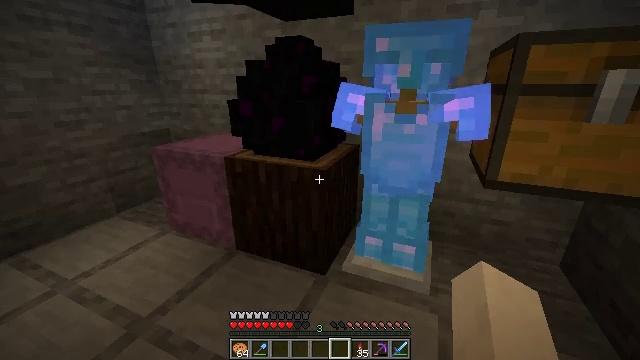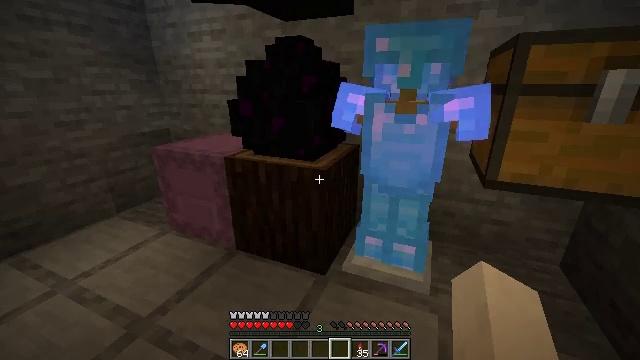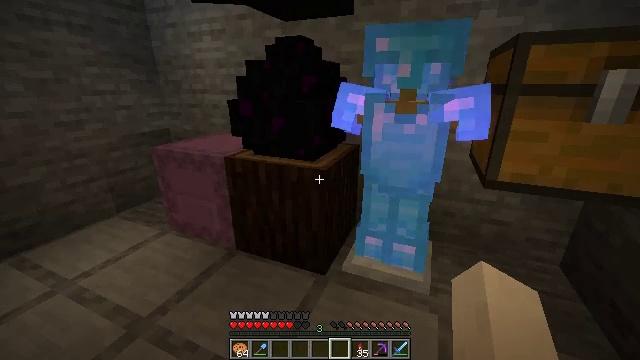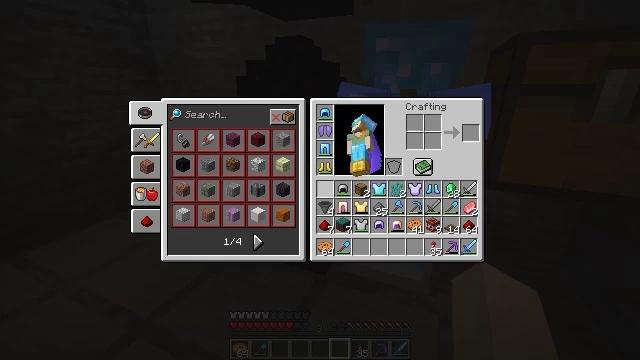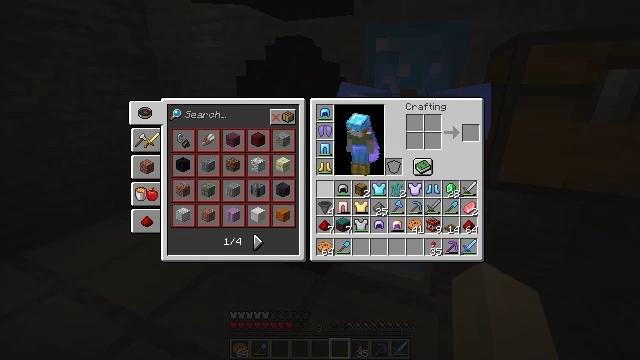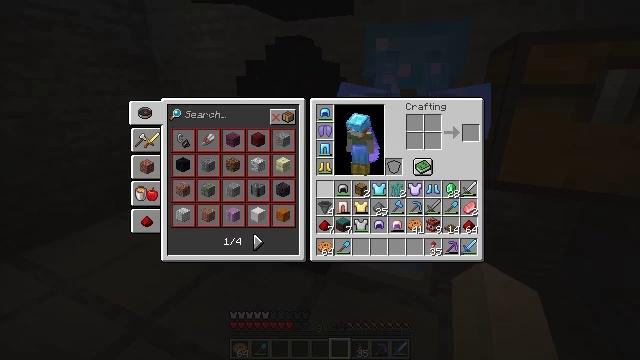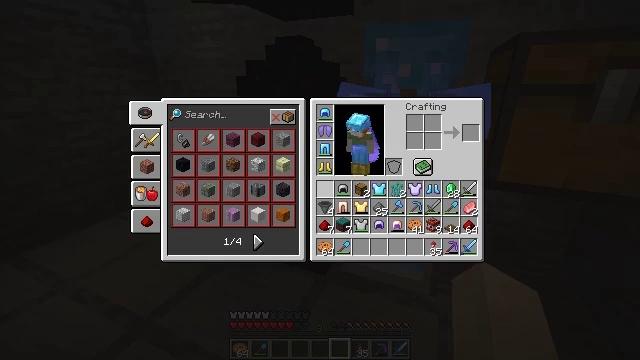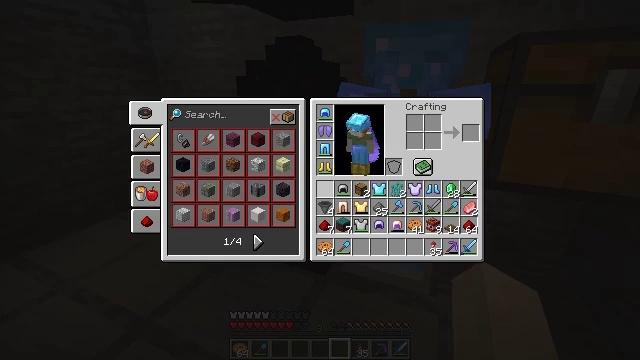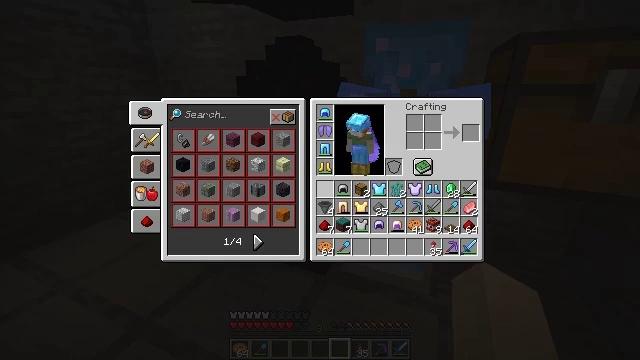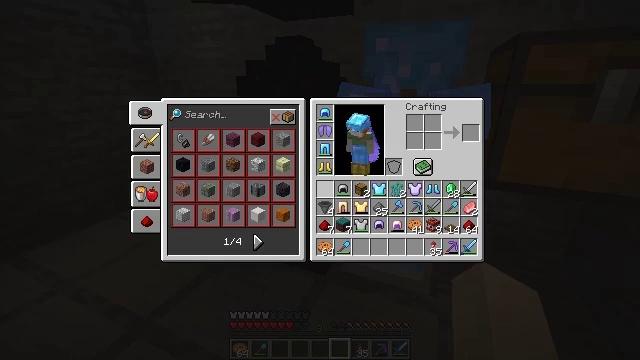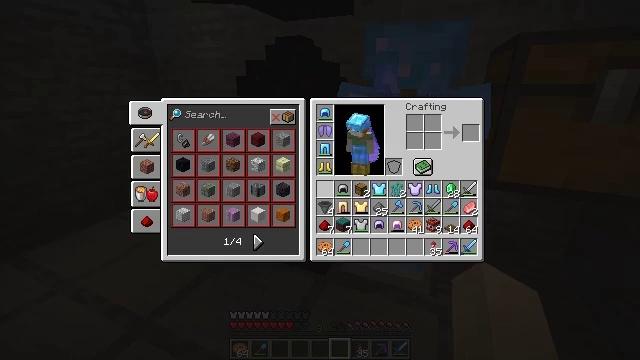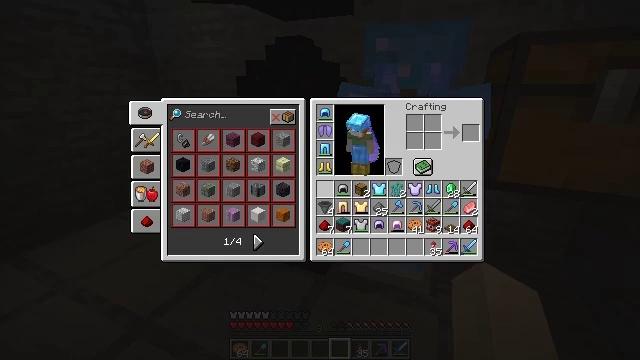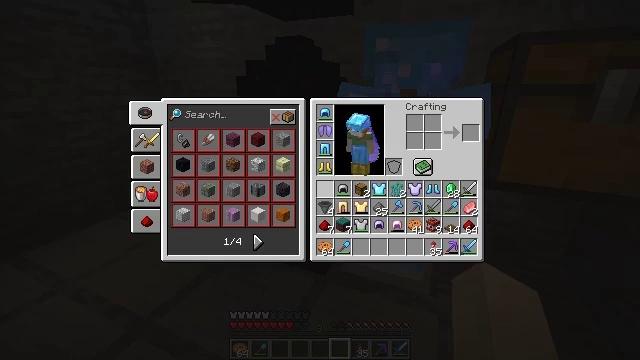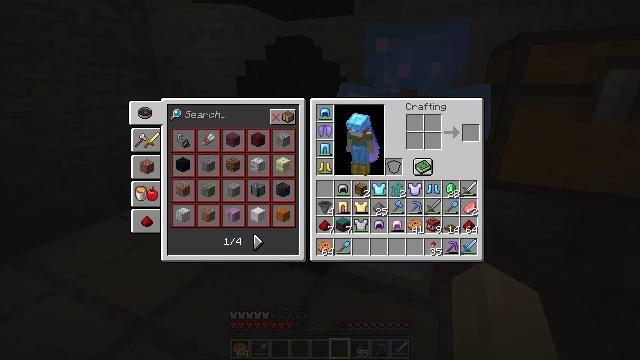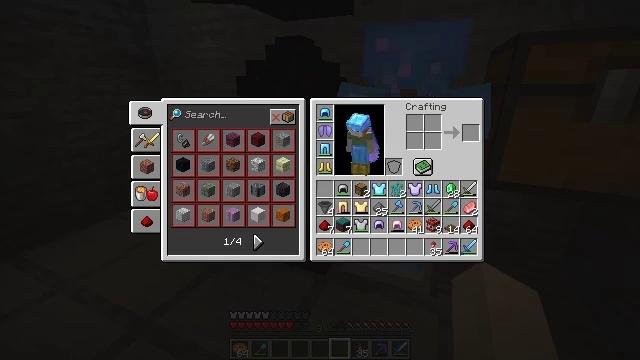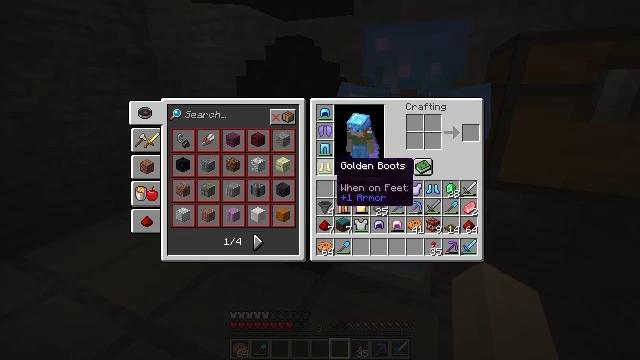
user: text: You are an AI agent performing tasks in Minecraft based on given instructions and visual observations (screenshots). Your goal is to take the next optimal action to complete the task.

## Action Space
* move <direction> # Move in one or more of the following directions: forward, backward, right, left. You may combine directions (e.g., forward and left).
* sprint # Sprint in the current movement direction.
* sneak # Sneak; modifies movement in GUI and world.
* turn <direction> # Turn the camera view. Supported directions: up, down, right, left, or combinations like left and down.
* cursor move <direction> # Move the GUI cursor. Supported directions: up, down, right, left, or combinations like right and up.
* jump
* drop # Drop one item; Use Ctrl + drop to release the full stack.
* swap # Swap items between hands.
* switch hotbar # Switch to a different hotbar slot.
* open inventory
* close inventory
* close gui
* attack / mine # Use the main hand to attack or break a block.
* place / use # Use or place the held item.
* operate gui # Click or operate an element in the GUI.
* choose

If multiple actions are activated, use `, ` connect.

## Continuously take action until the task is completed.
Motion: motion action
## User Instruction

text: Get a golden carrot crafted with gold nuggets and a carrot.
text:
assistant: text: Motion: no_op
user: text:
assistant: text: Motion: no_op
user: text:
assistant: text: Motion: close inventory
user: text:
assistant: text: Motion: close inventory
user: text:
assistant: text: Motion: close inventory
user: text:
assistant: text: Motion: no_op
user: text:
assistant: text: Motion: no_op
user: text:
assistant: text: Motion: no_op
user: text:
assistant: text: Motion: no_op
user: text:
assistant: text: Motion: no_op
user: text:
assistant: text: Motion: no_op
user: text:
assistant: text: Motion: no_op
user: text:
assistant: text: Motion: no_op
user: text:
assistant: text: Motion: no_op
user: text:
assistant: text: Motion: sneak
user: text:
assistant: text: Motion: sneak
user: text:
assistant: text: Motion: sneak
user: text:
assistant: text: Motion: sneak
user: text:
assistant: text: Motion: sneak
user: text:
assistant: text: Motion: sneak, attack / mine
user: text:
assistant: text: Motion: sneak, attack / mine
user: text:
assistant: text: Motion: sneak
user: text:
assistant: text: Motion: sneak
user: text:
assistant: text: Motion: sneak, turn right and down
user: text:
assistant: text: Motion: sneak, turn right and down
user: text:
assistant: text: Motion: sneak, turn right and down
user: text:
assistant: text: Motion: sneak, turn right
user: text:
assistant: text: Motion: sneak, turn right
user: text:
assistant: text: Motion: sneak, turn right and up
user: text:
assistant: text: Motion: sneak, turn right and up